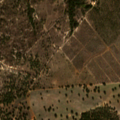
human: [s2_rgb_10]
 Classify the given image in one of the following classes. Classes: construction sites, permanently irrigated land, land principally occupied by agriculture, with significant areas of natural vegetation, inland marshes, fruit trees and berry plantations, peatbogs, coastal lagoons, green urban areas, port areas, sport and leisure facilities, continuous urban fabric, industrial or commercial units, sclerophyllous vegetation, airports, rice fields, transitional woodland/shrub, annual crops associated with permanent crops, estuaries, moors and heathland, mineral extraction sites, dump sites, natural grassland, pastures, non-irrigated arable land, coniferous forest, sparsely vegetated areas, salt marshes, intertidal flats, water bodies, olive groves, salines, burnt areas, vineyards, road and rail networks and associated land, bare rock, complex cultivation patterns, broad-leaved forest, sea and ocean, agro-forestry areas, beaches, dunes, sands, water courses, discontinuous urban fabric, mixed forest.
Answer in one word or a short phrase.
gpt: olive groves, agro-forestry areas, broad-leaved forest, transitional woodland/shrub